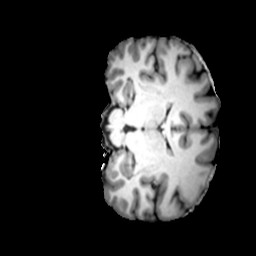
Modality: T1w
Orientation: coronal
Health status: ill
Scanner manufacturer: siemens
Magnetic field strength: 3 T
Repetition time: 2 s
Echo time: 0.00303 s